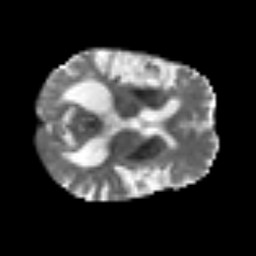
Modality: T2w
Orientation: axial
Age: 69
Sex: male
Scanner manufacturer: siemens
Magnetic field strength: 3 T
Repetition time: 3.2 s
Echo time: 0.081 s